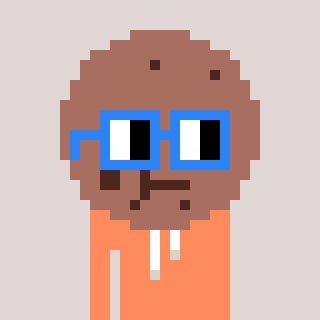
a pixel art character with square blue glasses, a cookie-shaped head and a peachy-colored body on a warm background